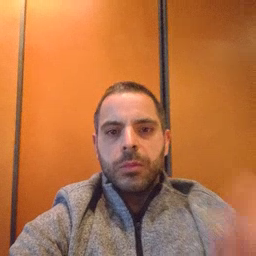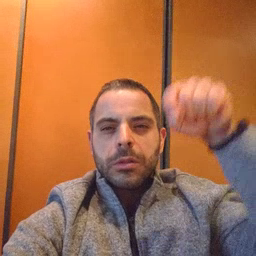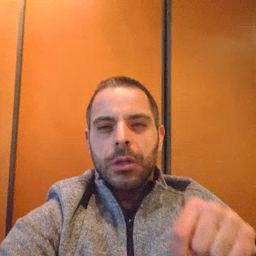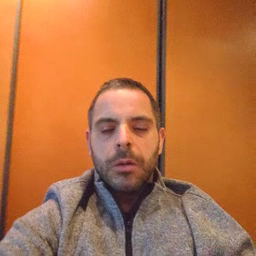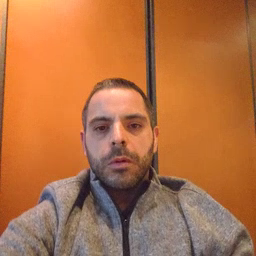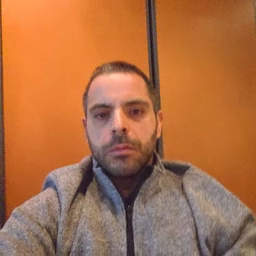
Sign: down